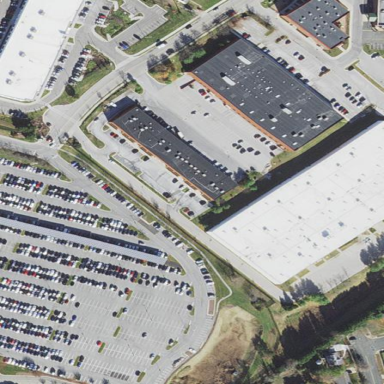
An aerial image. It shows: Commercial area.